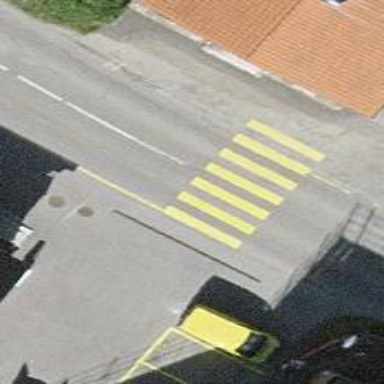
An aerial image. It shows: Zebra crossing on the road.